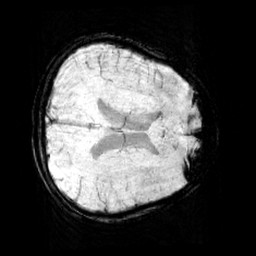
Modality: minIP
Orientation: axial
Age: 11
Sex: male
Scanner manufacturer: siemens
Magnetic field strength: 3 T
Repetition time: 0.027 s
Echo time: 0.02 s